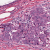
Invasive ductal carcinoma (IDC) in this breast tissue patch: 1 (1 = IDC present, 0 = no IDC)